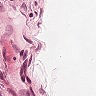
Metastatic tissue present: no